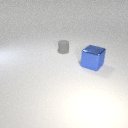
large blue metal cube to the right of small gray rubber cylinder